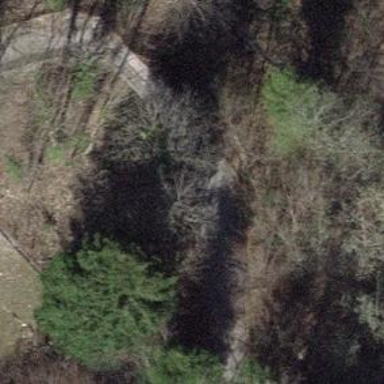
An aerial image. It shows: Footway road on concrete bridge.